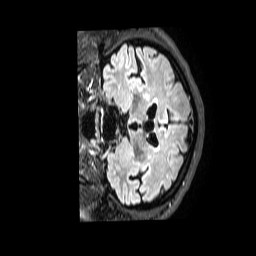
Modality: FLAIR
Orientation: coronal
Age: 37
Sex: male
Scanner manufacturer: philips
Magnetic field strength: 3 T
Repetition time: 4.8 s
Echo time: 0.2755 s